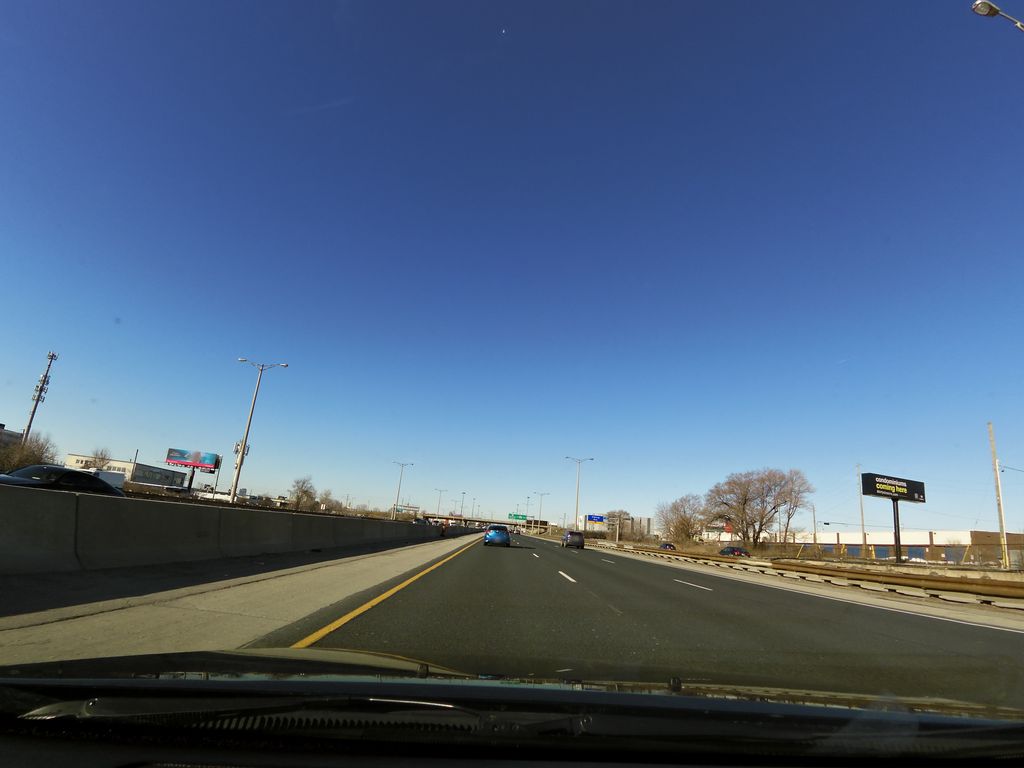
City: toronto